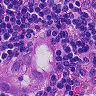
Metastatic tissue present: yes